RGB frame:
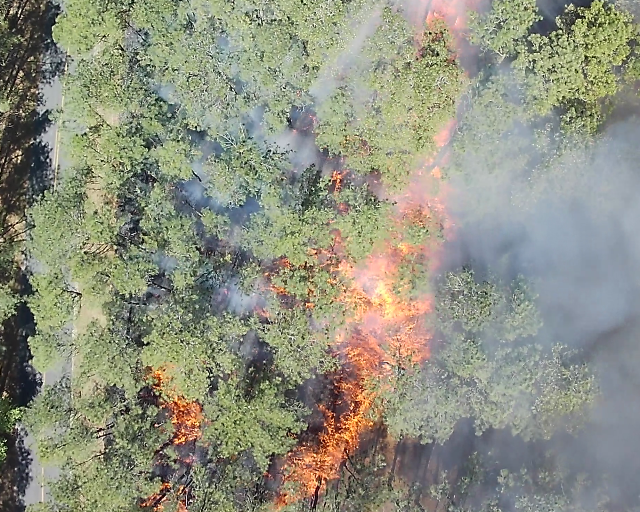
Thermal frame:
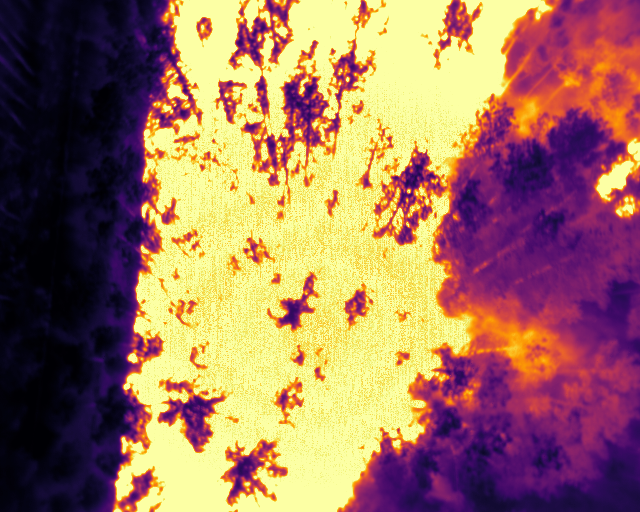
Captured: 2026-02-27 02:35:27
Pixels at or above 80 °C: 249467 (fraction of frame: 0.7613)